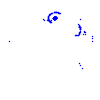
Particle: electron